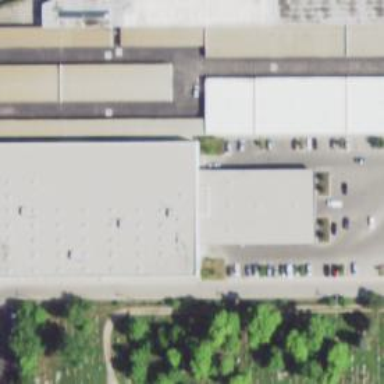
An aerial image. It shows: Commercial building housing storage rental shop branded as Public Storage according to Wikipedia.